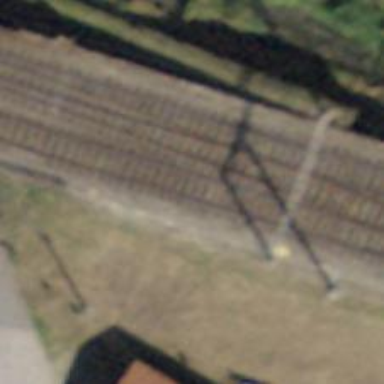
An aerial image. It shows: Rail siding with electrified tracks using contact line.